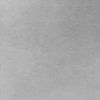
Label: dusty